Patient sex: M
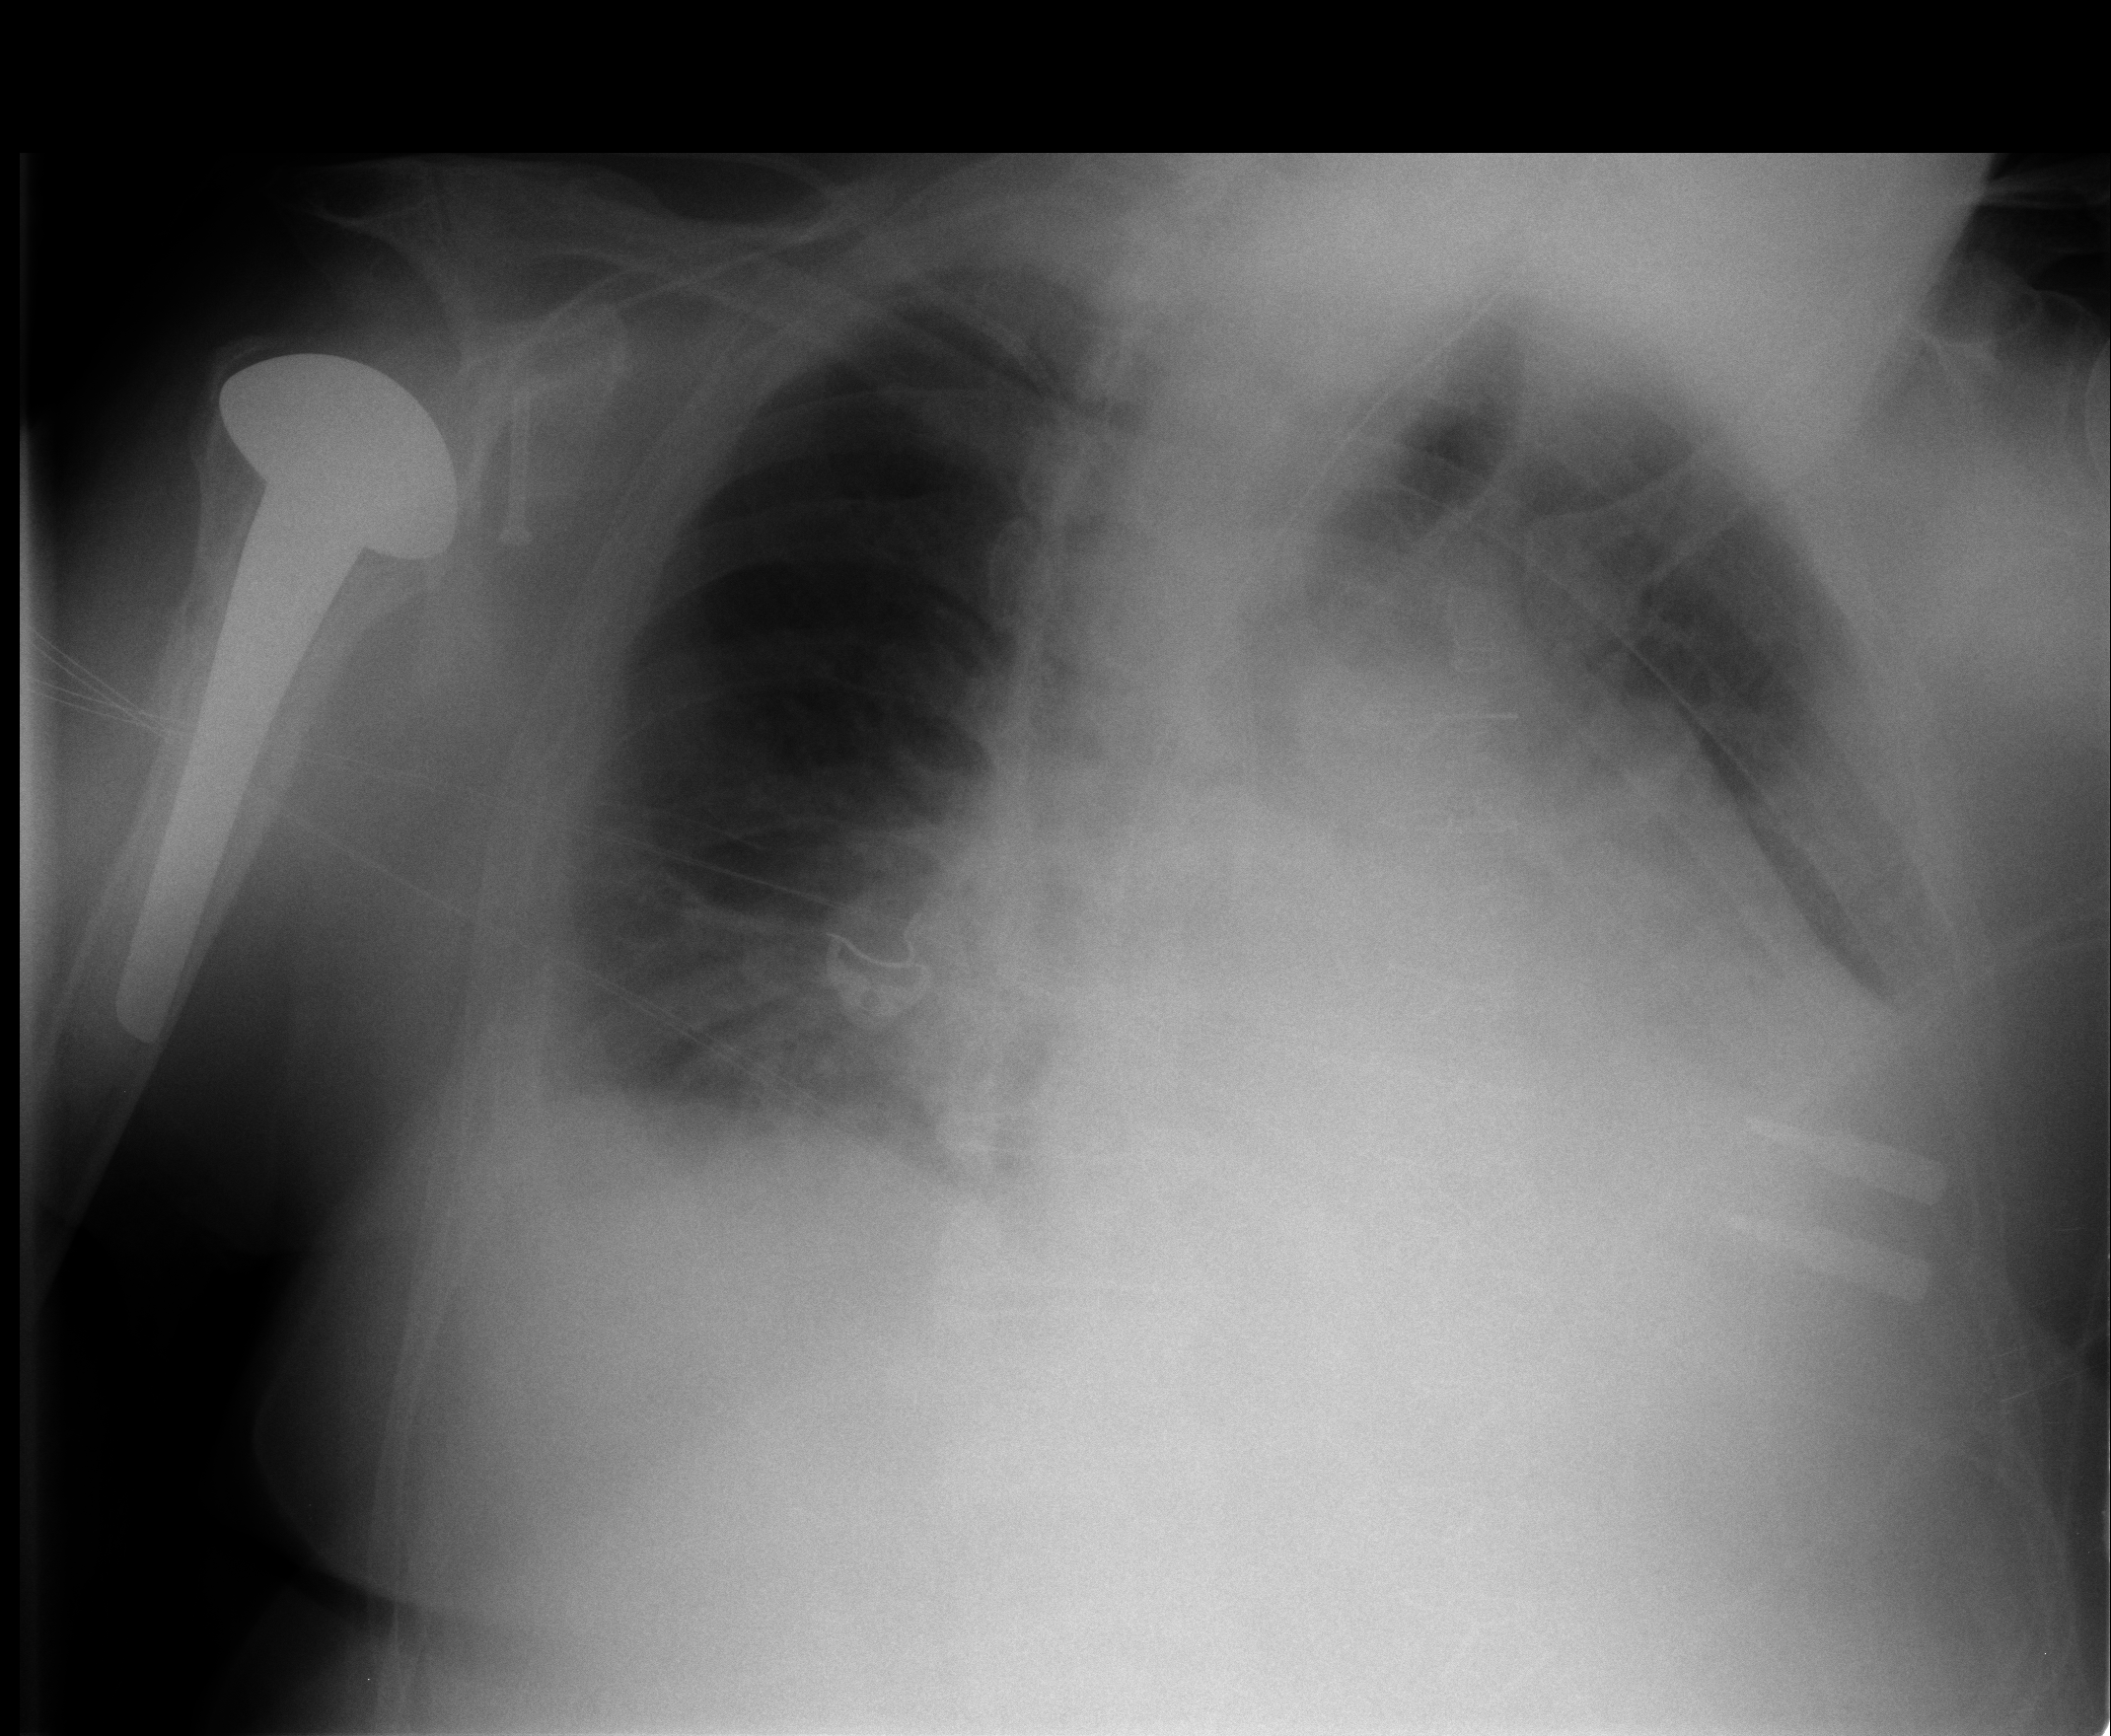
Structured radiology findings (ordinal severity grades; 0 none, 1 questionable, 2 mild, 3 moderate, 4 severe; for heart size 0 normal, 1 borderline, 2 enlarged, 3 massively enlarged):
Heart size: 2
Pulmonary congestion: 2
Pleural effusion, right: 1
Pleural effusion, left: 2
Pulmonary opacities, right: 0
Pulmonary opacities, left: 0
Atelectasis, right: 2
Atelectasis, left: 2